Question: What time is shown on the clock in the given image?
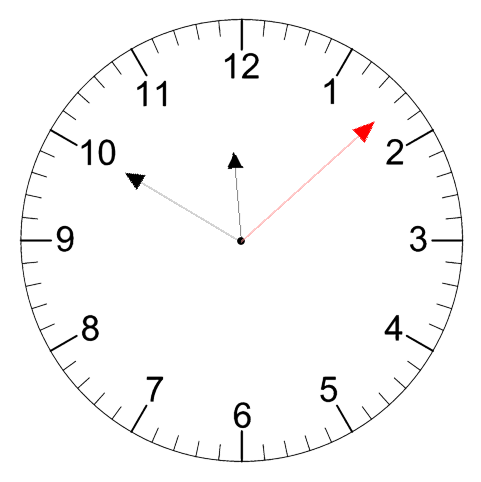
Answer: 11:50:08